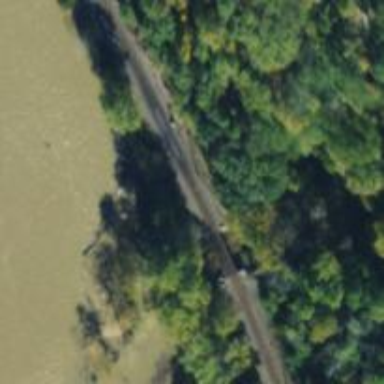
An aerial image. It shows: Bridge over railway line.